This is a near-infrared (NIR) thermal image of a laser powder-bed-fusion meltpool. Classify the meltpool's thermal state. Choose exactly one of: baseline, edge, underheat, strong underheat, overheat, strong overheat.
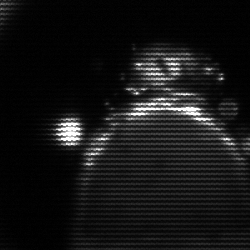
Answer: edge